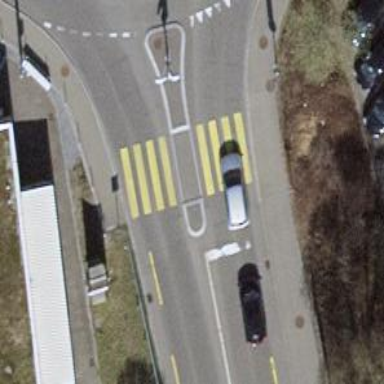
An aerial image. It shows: Asphalt secondary road with designated cycle lane. Trolley wires are present along the road.